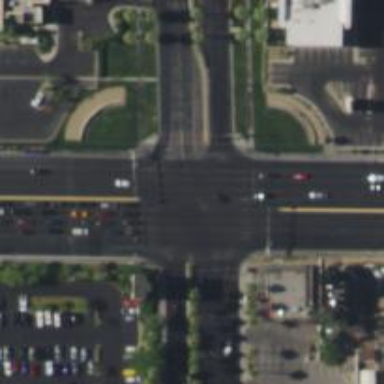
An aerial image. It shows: Solid stop line on the road marking.